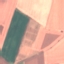
Land use / land cover class: AnnualCrop